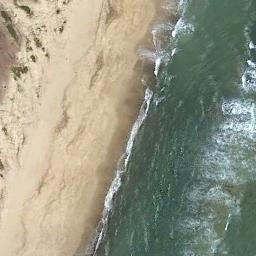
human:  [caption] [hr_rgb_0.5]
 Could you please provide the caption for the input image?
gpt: The beach is composed of light green seawater and yellow coast .

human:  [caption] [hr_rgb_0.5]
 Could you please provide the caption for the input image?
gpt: There is no vegetation near the beach .

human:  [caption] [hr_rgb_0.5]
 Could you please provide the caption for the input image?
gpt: The blue sea and dappled beach .

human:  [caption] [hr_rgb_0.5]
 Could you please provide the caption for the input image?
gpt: The beach with khaki sand and the color of the seawater is green .

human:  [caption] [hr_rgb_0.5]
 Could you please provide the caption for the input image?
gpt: There are many impact marks on the beach .